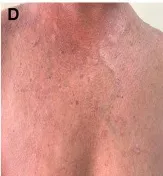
Chest.
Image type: medical_photograph (skin_photograph)